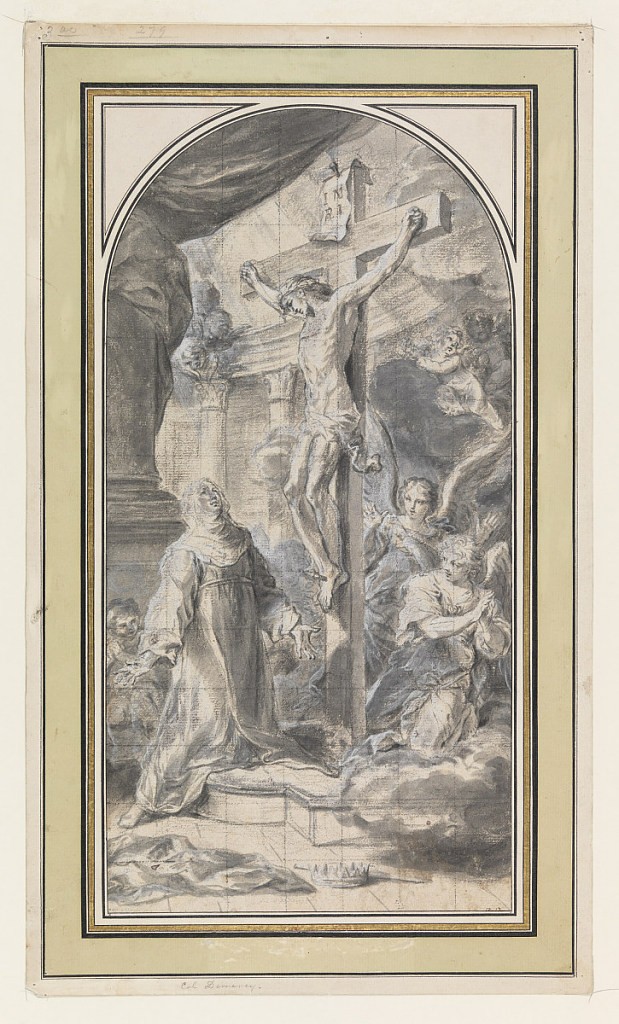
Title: Saint Jadwiga kneeling before the Crucified Christ; preparatory drawing for an altarpiece at the church of San Stanislao dei Polacchi, Rome
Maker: Szymon Czechowicz, Polish, 1689 - 1775
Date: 1724–1725
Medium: Brush and gray wash, heightened with white, over black chalk, on beige laid paper; squared for transfer in black chalk
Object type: Drawing
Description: Figure of Saint Jadwiga adoring Jesus on the Crucifix. Angels and other figures at the base of the Crucifix, drapery and column at upper left, a crown at lower center. Paper arched at the top, lined, with elaborate mount.